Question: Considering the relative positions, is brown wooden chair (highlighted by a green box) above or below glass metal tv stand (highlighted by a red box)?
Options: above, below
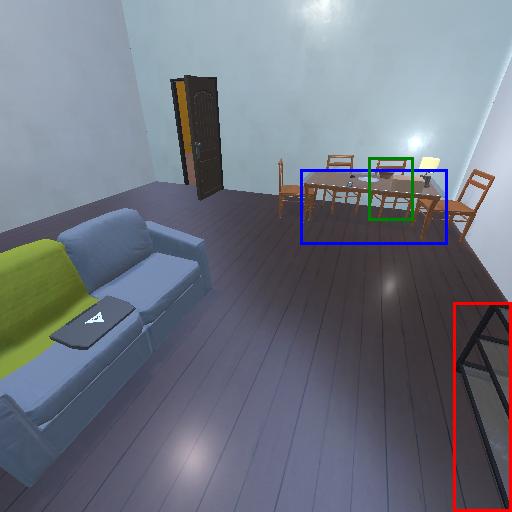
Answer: above